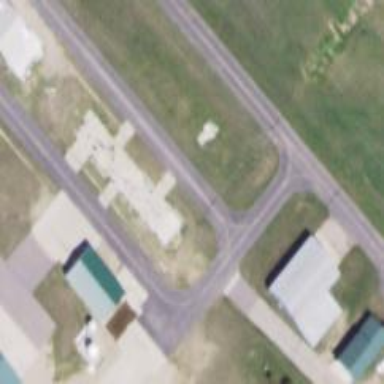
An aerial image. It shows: View of taxiway at the airport.